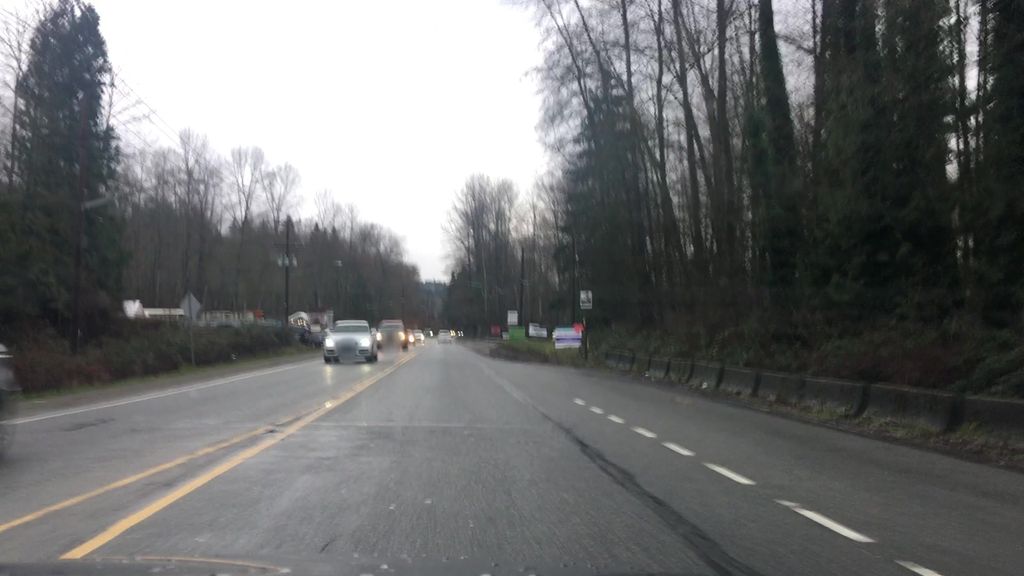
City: vancouver